Field crop: maize
Growth stage: 2
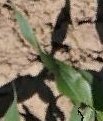
Species: maize